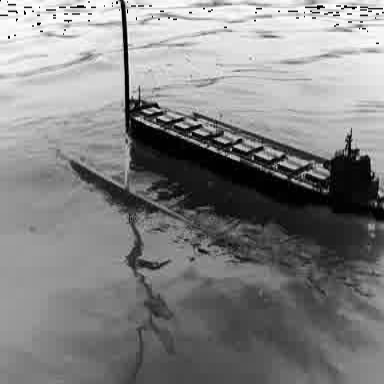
There is a liner in the infrared image.